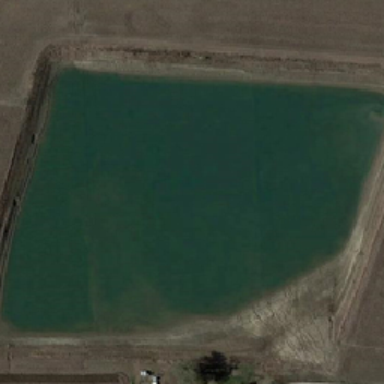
The khaki bellands are around a fan-shaped green pond .